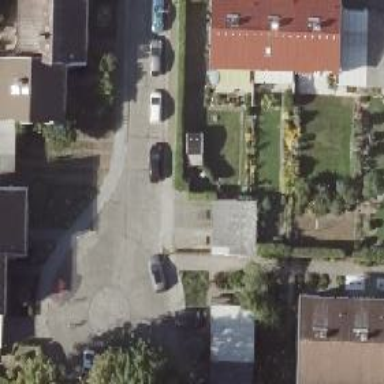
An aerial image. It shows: Residential road with concrete surface and sidewalks on both sides. The parking lane on the left is parallel and on the street.